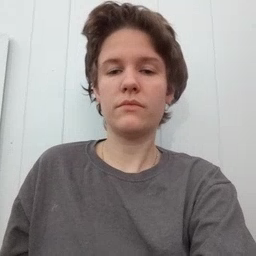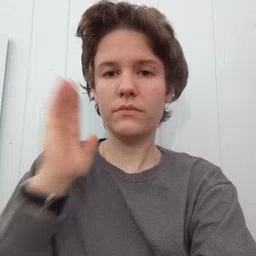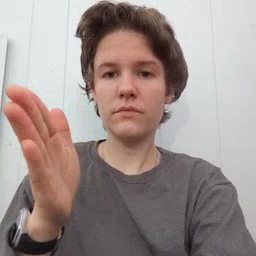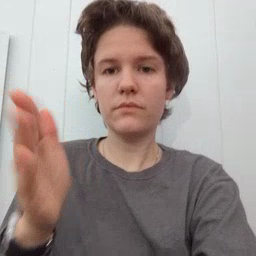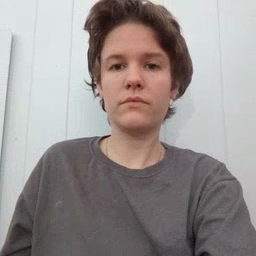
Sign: will